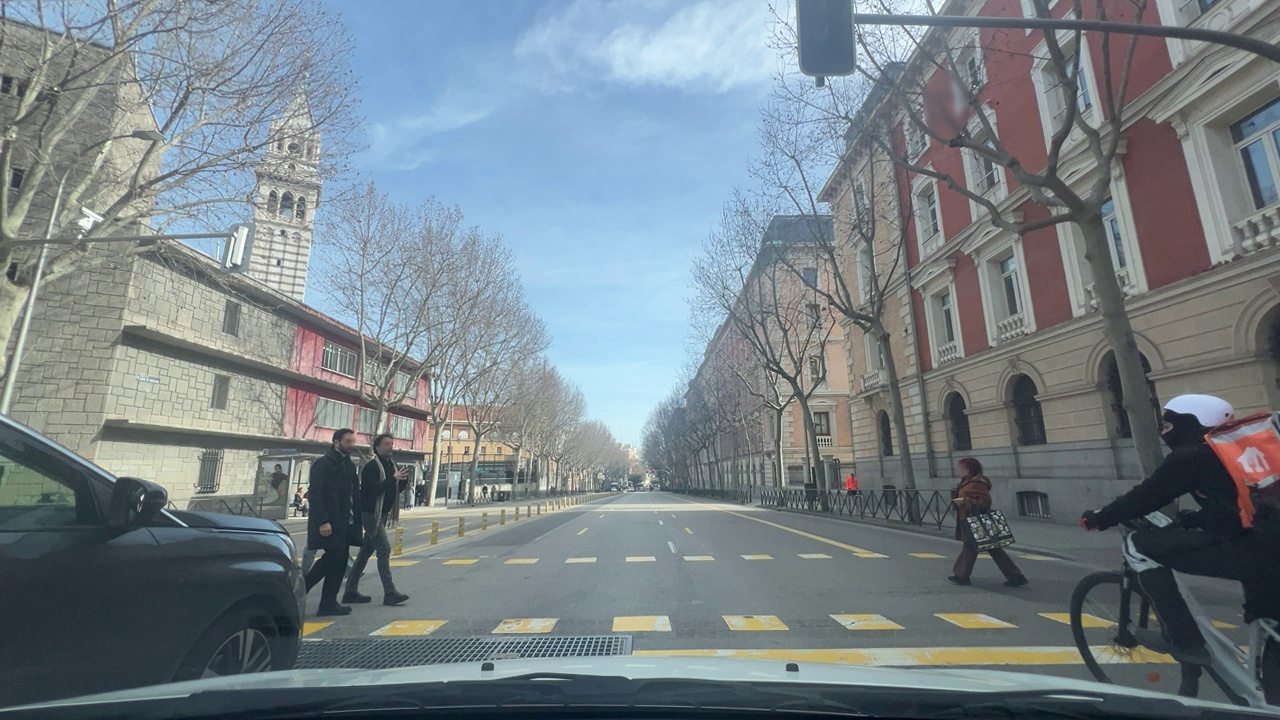
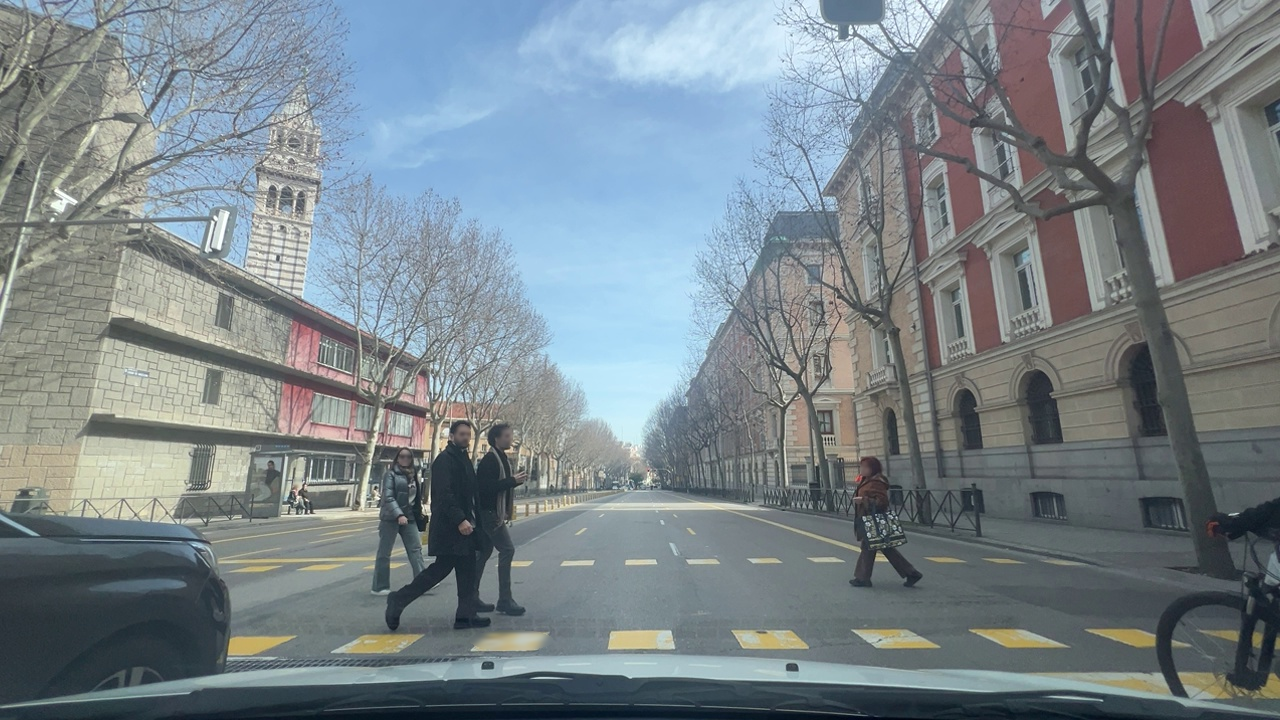
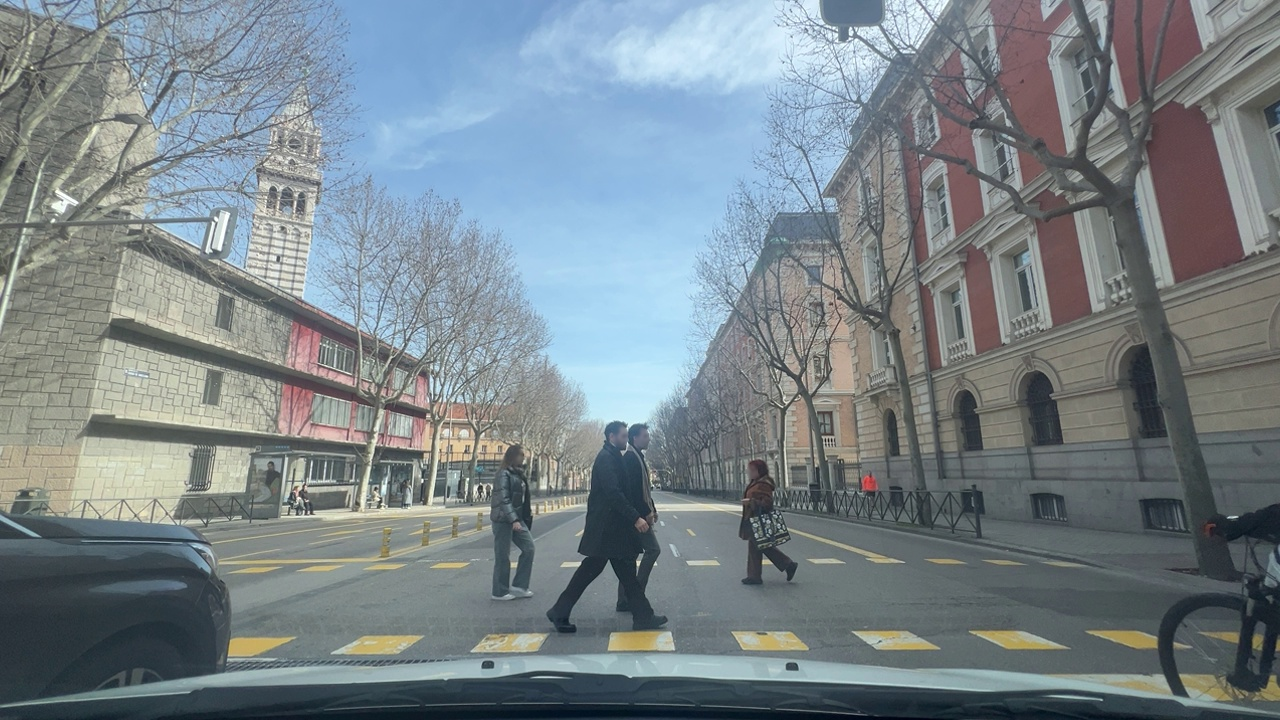
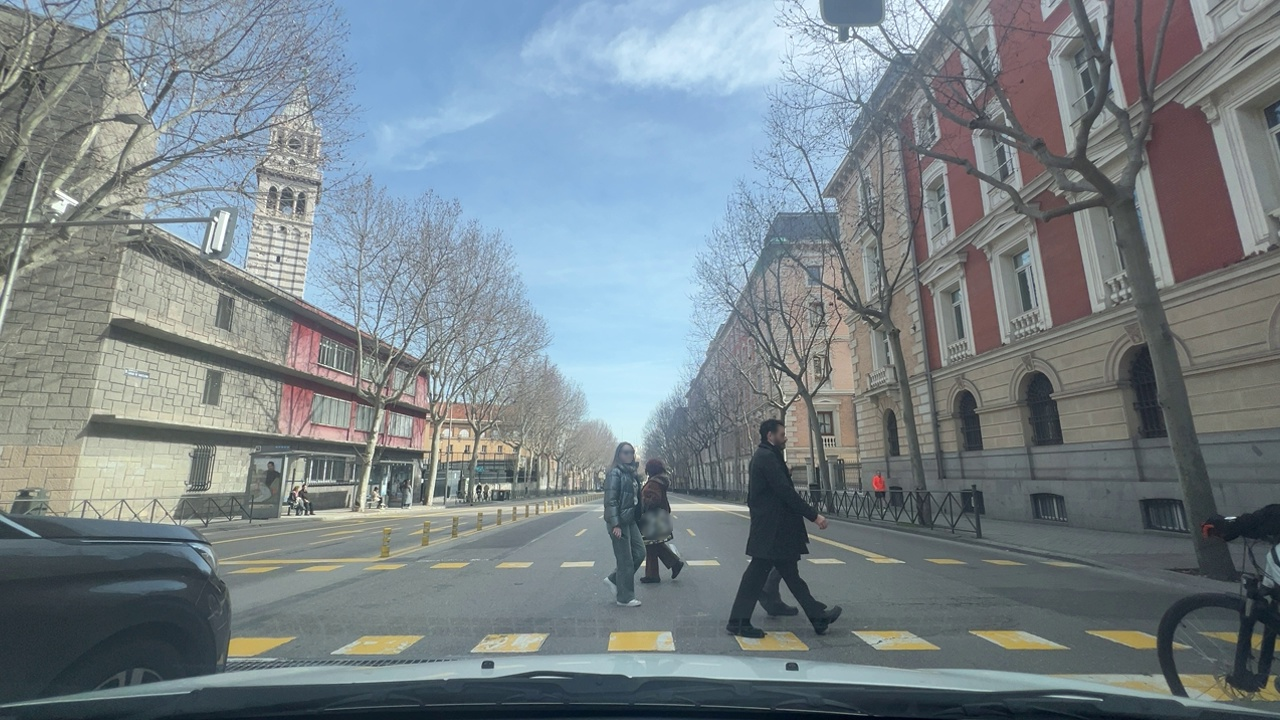
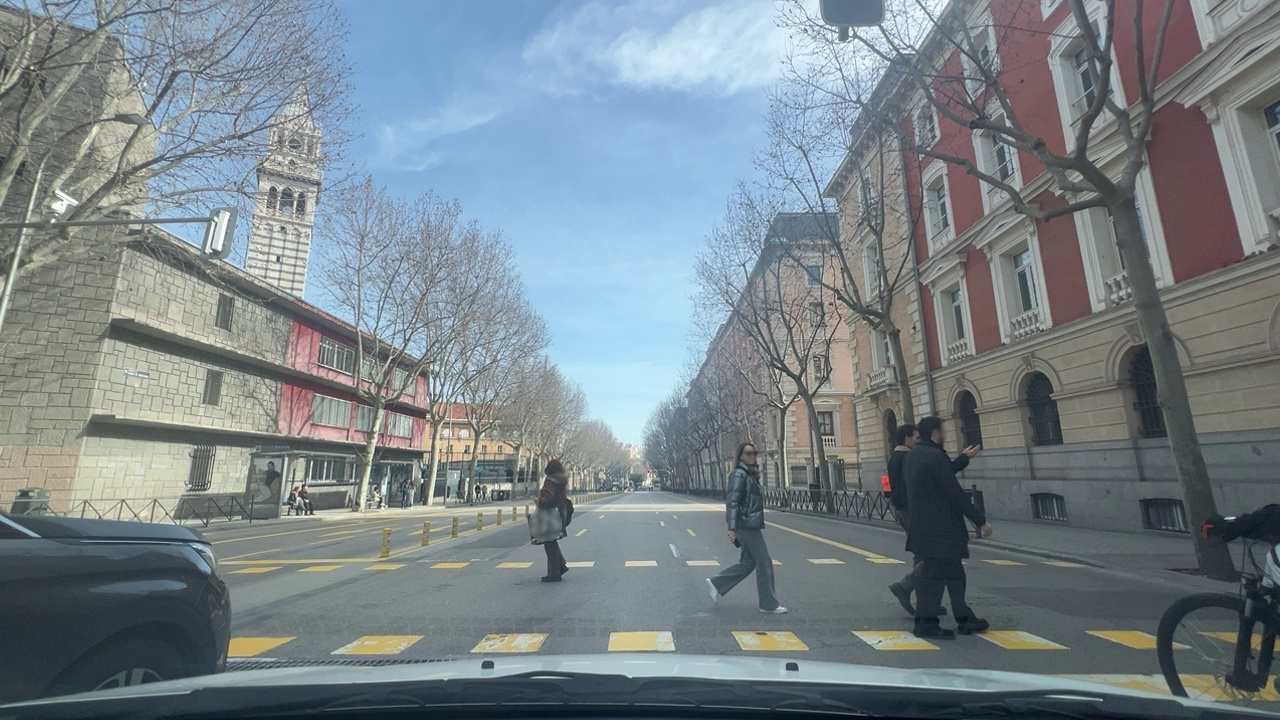
Situation: Crossing object
Question: Is there any discontinuity in the ego lane ahead?
Answer: No
Reasoning: Ego is standing on a traffic light while pedestrians are crossing, but the lane markings are expected

Situation: Crossing object
Question: Is any vehicle or pedestrian crossing the path of the ego vehicle from a different direction?
Answer: Yes
Reasoning: Pedestrians are crossing from the left side in front ego while it is standing on a red traffic light

Situation: Crossing object
Question: Is there a vehicle ahead in the ego lane traveling in the same direction as the ego vehicle?
Answer: No
Reasoning: Ego is standing on a middle lane in a red traffic light with other car standing on left lane and one bicycle on right lane

Situation: Crossing object
Question: Is there any crossing object in the ego lane ahead?
Answer: Yes
Reasoning: in front ego there are some pedestrian crossing from left side